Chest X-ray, PA view. Patient: 55 years old, sex M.
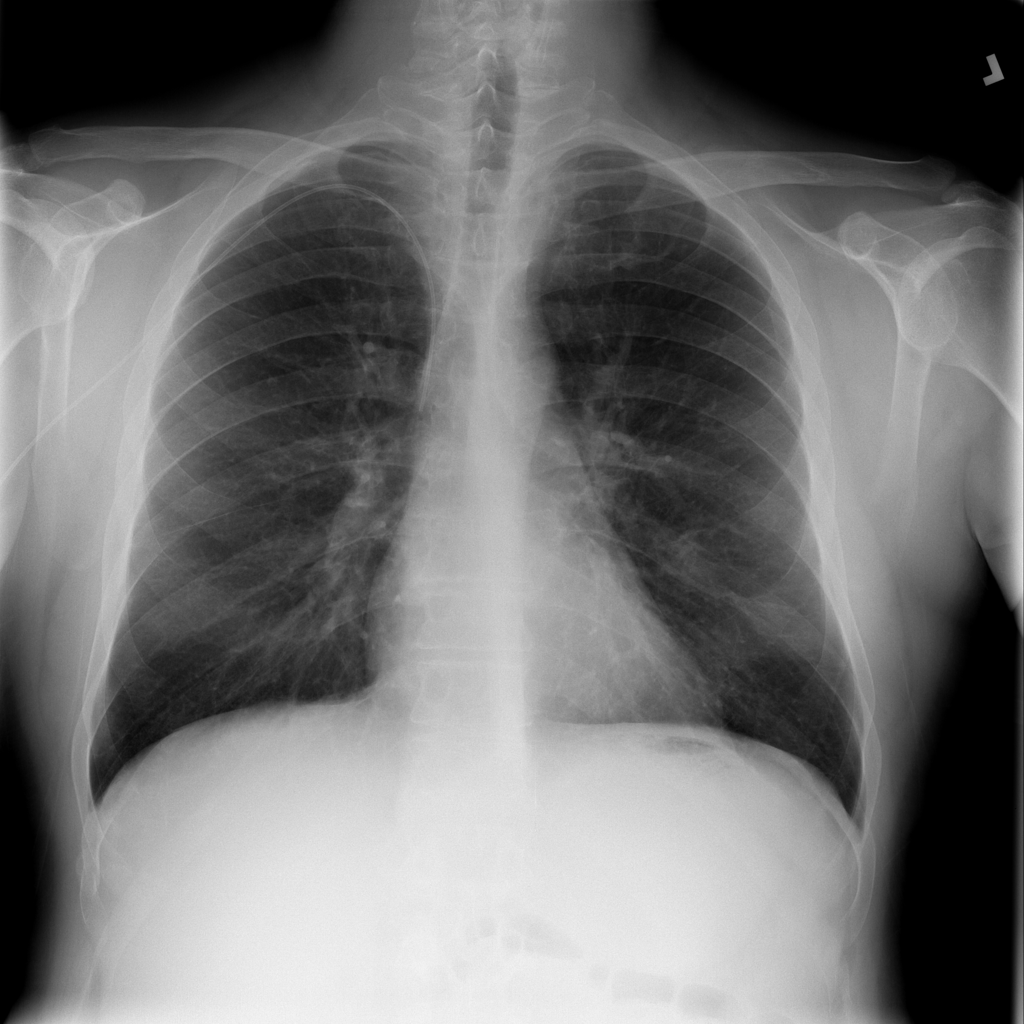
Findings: No Finding